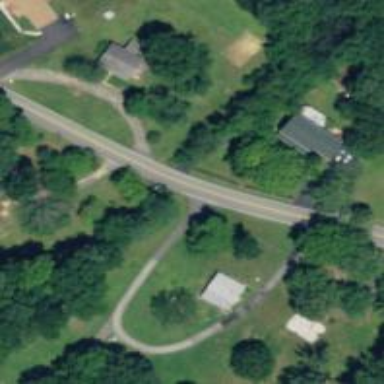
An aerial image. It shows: Driveway.